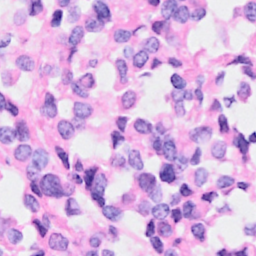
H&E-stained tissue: Breast